Question: Is there a default alert in iOS like the personal hotspot notification?
Example:

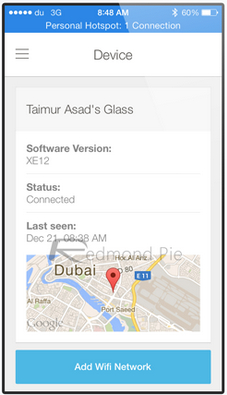
Answer: The hotspot connection notification is a special mode of the status bar (same for the in-call status bar, and audio recording status bar). There is no publicly available API for doing this with your own notifications.